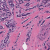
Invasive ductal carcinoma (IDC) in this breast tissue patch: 1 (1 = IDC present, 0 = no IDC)